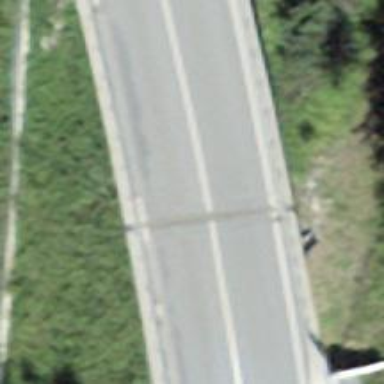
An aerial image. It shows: Primary highway bridge with asphalt surface.